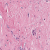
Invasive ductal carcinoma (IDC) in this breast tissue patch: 0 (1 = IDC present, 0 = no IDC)